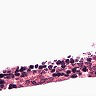
Metastatic tissue present: no